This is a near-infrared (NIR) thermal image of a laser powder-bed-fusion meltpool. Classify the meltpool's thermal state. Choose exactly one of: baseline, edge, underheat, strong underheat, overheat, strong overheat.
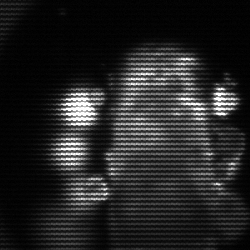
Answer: strong underheat